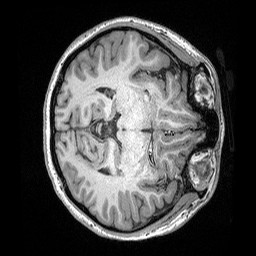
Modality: T1w
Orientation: axial
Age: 23
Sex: female